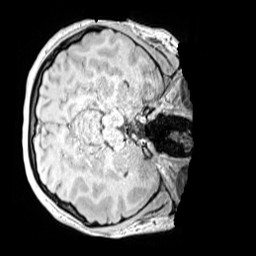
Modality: MP2RAGE
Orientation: axial
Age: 13
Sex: female
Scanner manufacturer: siemens
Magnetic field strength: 3 T
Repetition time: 4 s
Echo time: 0.00299 s